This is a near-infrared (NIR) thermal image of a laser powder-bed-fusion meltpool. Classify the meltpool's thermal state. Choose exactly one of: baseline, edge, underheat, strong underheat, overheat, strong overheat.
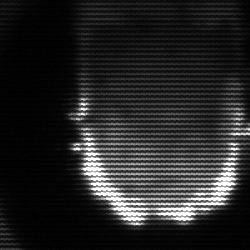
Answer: baseline